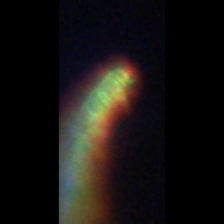
Taxon: Chaetoceros
Group: Diatoms